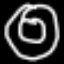
Label: donut